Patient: sex M, age 65
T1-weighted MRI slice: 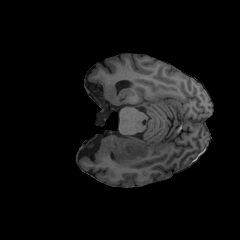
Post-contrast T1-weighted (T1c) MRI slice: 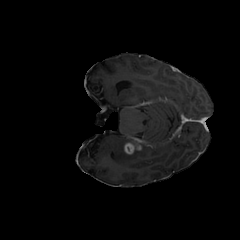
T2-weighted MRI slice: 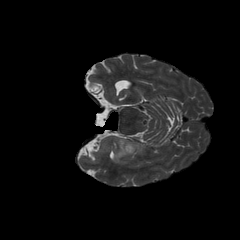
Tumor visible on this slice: yes
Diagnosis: Glioblastoma, IDH-wildtype
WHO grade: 4